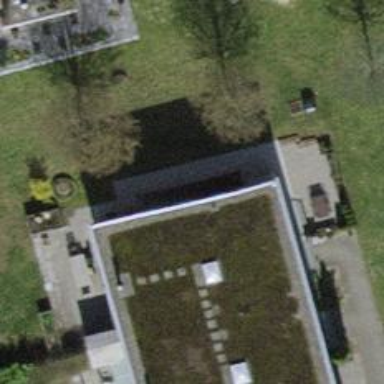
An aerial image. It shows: Flat-roofed building.